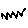
Label: zigzag